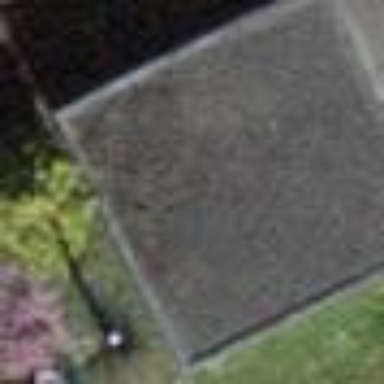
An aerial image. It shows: Garage.